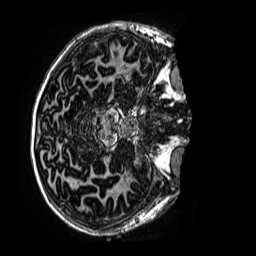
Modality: MP2RAGE
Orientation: axial
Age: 12
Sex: male
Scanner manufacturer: siemens
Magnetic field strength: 3 T
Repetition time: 4 s
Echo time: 0.00299 s